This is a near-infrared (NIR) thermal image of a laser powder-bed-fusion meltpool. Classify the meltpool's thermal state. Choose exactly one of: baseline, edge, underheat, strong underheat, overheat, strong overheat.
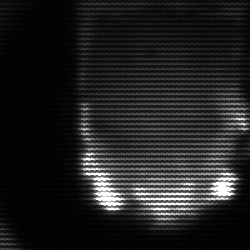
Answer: baseline